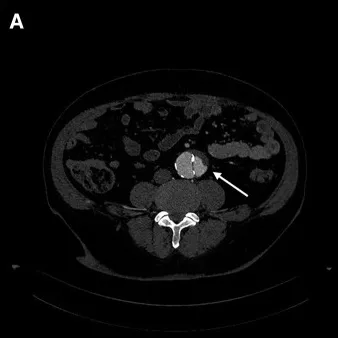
(A) Preoperative CTA showed blood flow in false lumen of aorta.
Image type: radiology (ct)